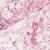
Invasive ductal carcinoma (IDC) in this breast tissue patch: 0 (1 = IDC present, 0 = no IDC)